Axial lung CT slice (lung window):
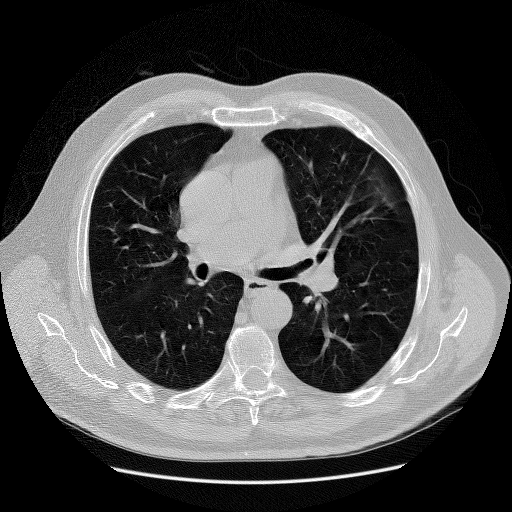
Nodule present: no